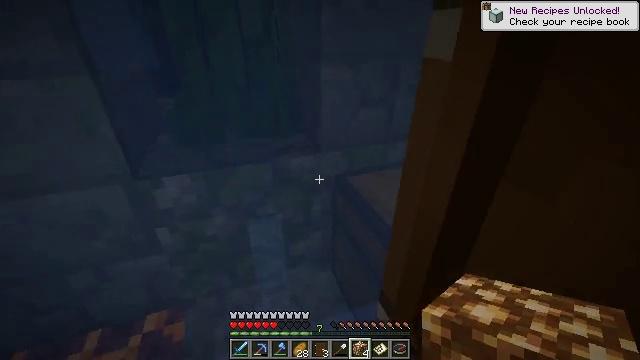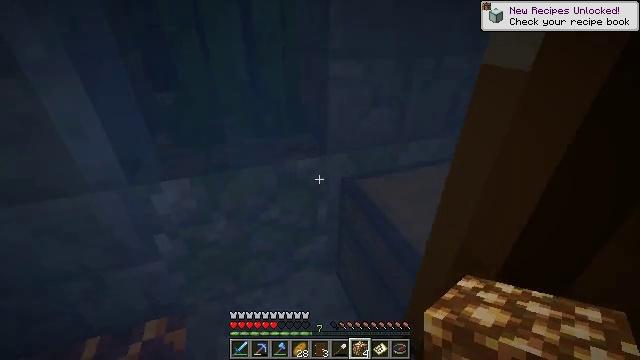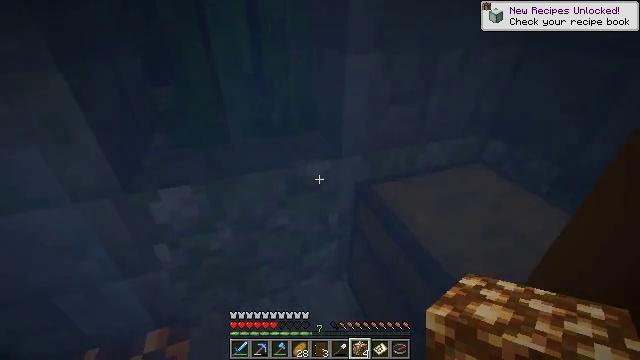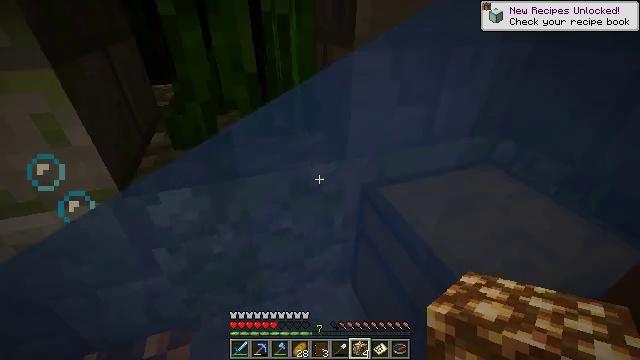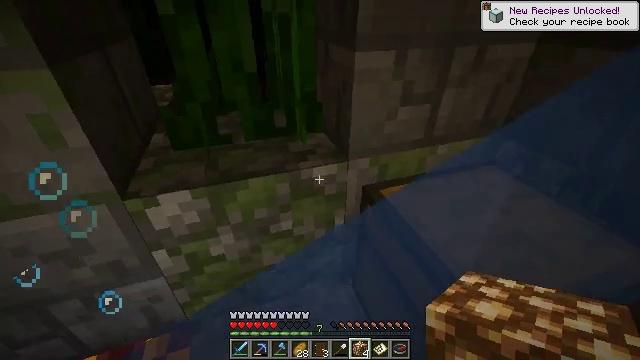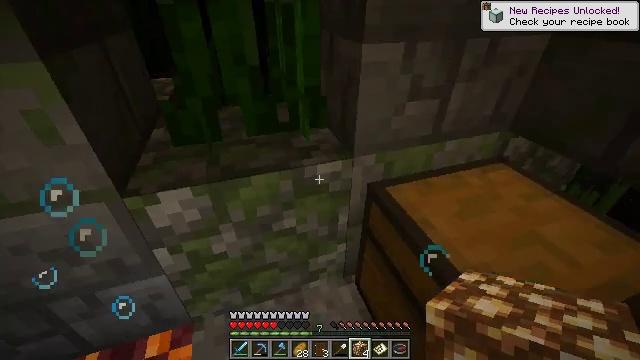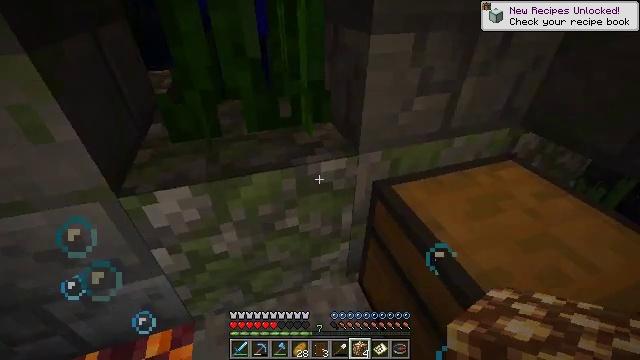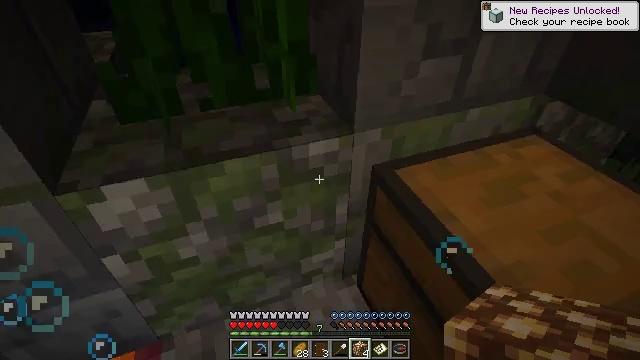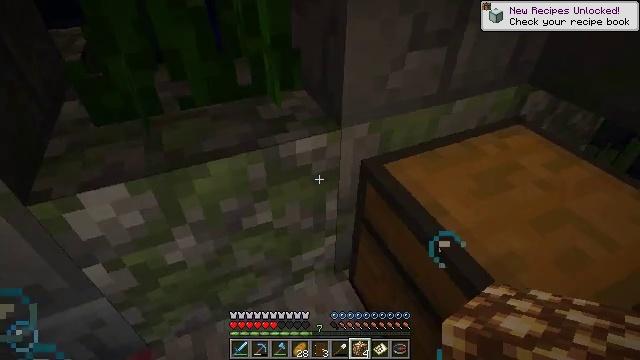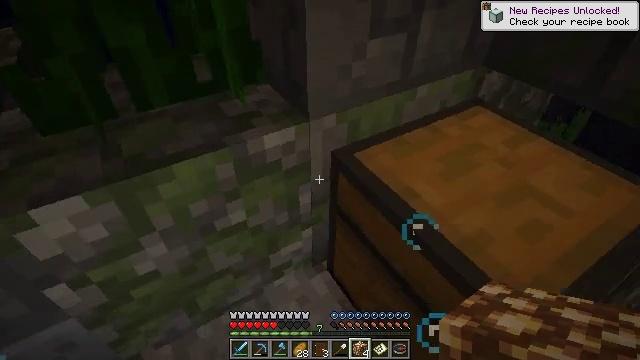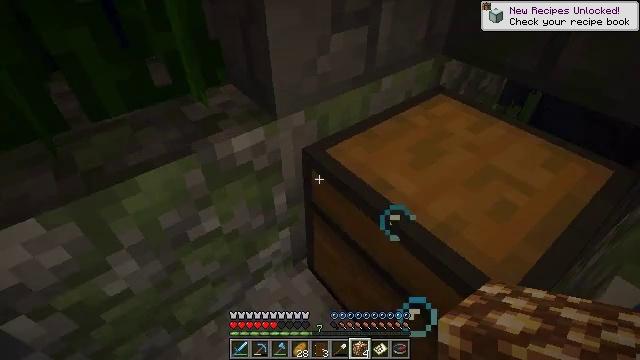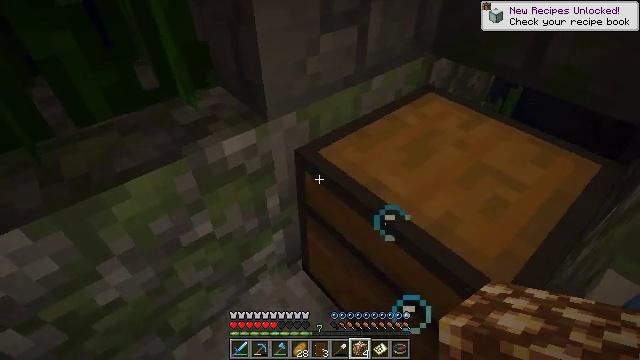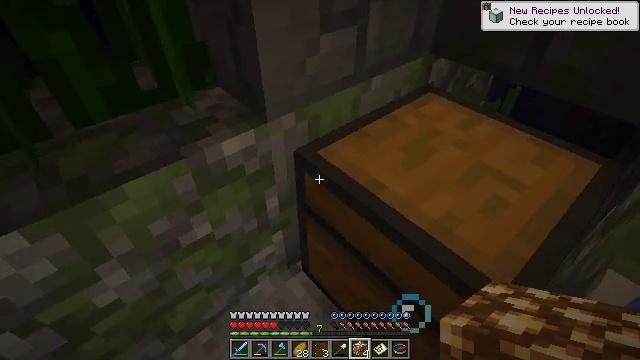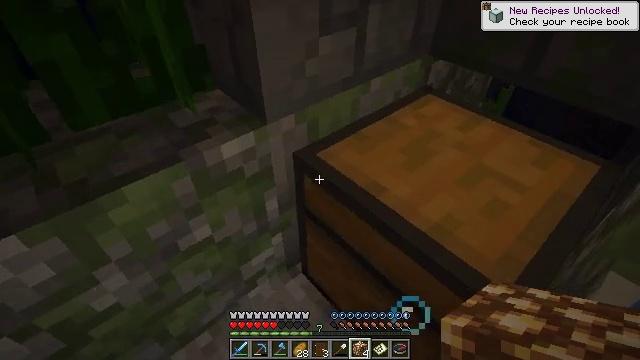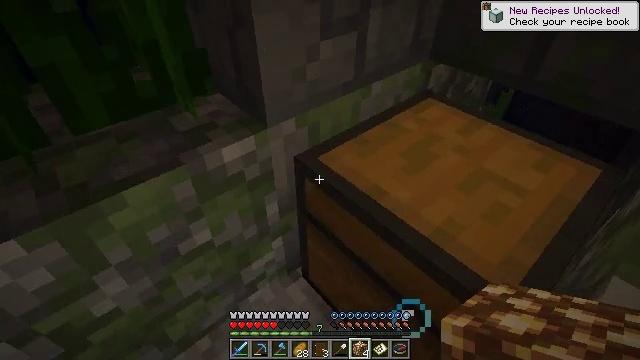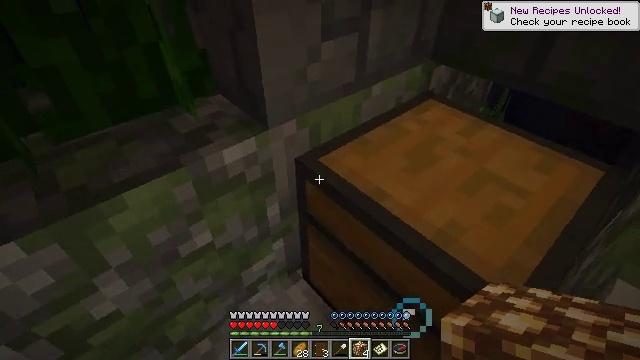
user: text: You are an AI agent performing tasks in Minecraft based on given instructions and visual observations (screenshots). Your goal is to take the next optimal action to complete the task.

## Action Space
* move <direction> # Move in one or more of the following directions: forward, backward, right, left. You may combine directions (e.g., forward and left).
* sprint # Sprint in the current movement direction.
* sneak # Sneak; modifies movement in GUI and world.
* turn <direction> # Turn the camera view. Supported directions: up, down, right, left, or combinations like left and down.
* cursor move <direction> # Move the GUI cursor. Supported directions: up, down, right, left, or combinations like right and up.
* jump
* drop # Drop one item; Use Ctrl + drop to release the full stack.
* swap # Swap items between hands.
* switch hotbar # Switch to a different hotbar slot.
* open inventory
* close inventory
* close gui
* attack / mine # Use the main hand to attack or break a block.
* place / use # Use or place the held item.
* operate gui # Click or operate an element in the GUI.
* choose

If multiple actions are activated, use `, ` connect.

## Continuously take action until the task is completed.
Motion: motion action
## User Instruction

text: Mine the chest to collect it.
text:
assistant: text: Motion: turn down
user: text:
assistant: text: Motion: turn down
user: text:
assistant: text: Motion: no_op
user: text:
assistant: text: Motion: no_op
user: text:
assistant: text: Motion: turn down
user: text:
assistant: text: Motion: turn down
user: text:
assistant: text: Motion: turn right and down
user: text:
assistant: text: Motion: turn right and down
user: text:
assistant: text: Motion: turn right and down
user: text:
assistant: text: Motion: turn right
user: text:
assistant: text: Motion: turn right
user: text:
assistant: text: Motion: no_op
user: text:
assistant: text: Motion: no_op
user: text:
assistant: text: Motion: no_op
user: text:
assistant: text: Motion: no_op
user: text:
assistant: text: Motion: turn up
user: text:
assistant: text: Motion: turn right and up
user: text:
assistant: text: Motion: turn right and up
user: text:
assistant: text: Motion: turn right
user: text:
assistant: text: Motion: turn right and down
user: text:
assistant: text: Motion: turn right and down
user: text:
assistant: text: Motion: turn right
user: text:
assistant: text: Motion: turn right
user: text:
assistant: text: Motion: turn right
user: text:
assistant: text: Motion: turn right and down
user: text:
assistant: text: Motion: turn right and down
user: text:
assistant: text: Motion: no_op
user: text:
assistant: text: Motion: turn down
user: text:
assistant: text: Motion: turn left and down
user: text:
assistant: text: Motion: turn left and down